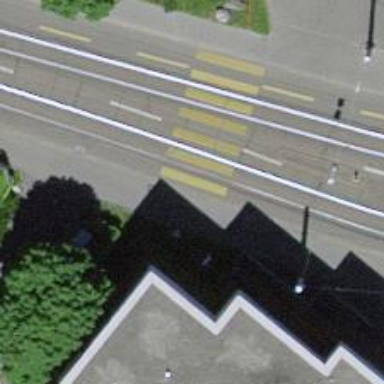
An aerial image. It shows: Kerb barrier.